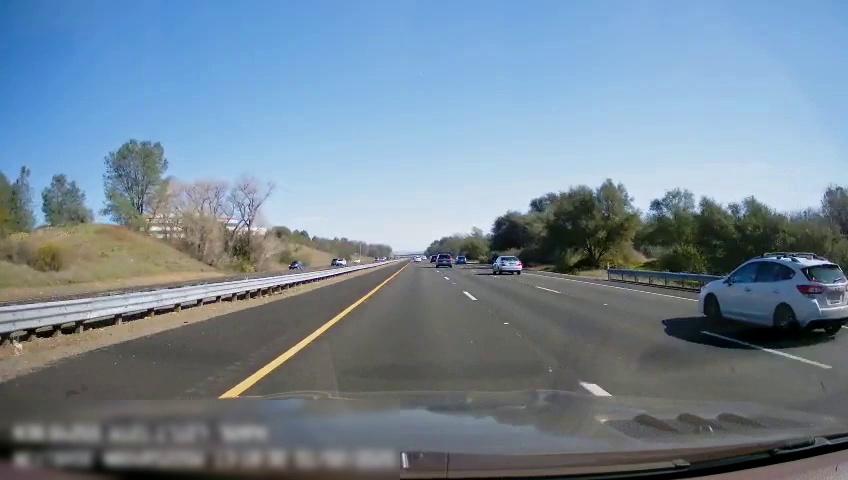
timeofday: Day
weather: Sunny
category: Drivable Space
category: Drivable Space
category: Vehicles | SUV
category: Vehicles | SUV
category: Vehicles | SUV
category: Vehicles | SUV
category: Vehicles | Car
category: Vehicles | SUV
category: Lanes | Current Lane
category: Lanes | Current Lane
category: Lanes | Alternate Lane
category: Lanes | Alternate Lane